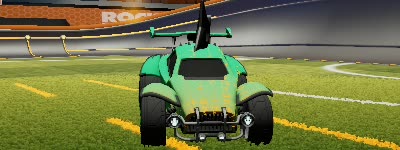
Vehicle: octane